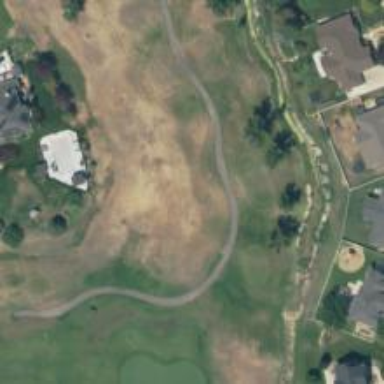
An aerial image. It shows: Service road designated as golf cart path.